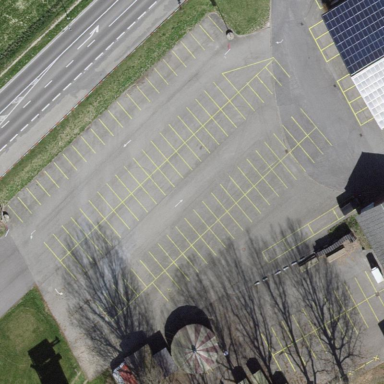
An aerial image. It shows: Parking area with surface.